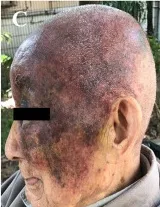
Effect of anlotinib on scalp and facial lesion changes over a course of 10 months treatment. Left side lateral view, and ,right side frontal view.
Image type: medical_photograph (skin_photograph)